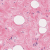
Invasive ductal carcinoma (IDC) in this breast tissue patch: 0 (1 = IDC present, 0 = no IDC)